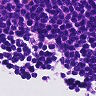
Metastatic tissue present: no